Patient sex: M
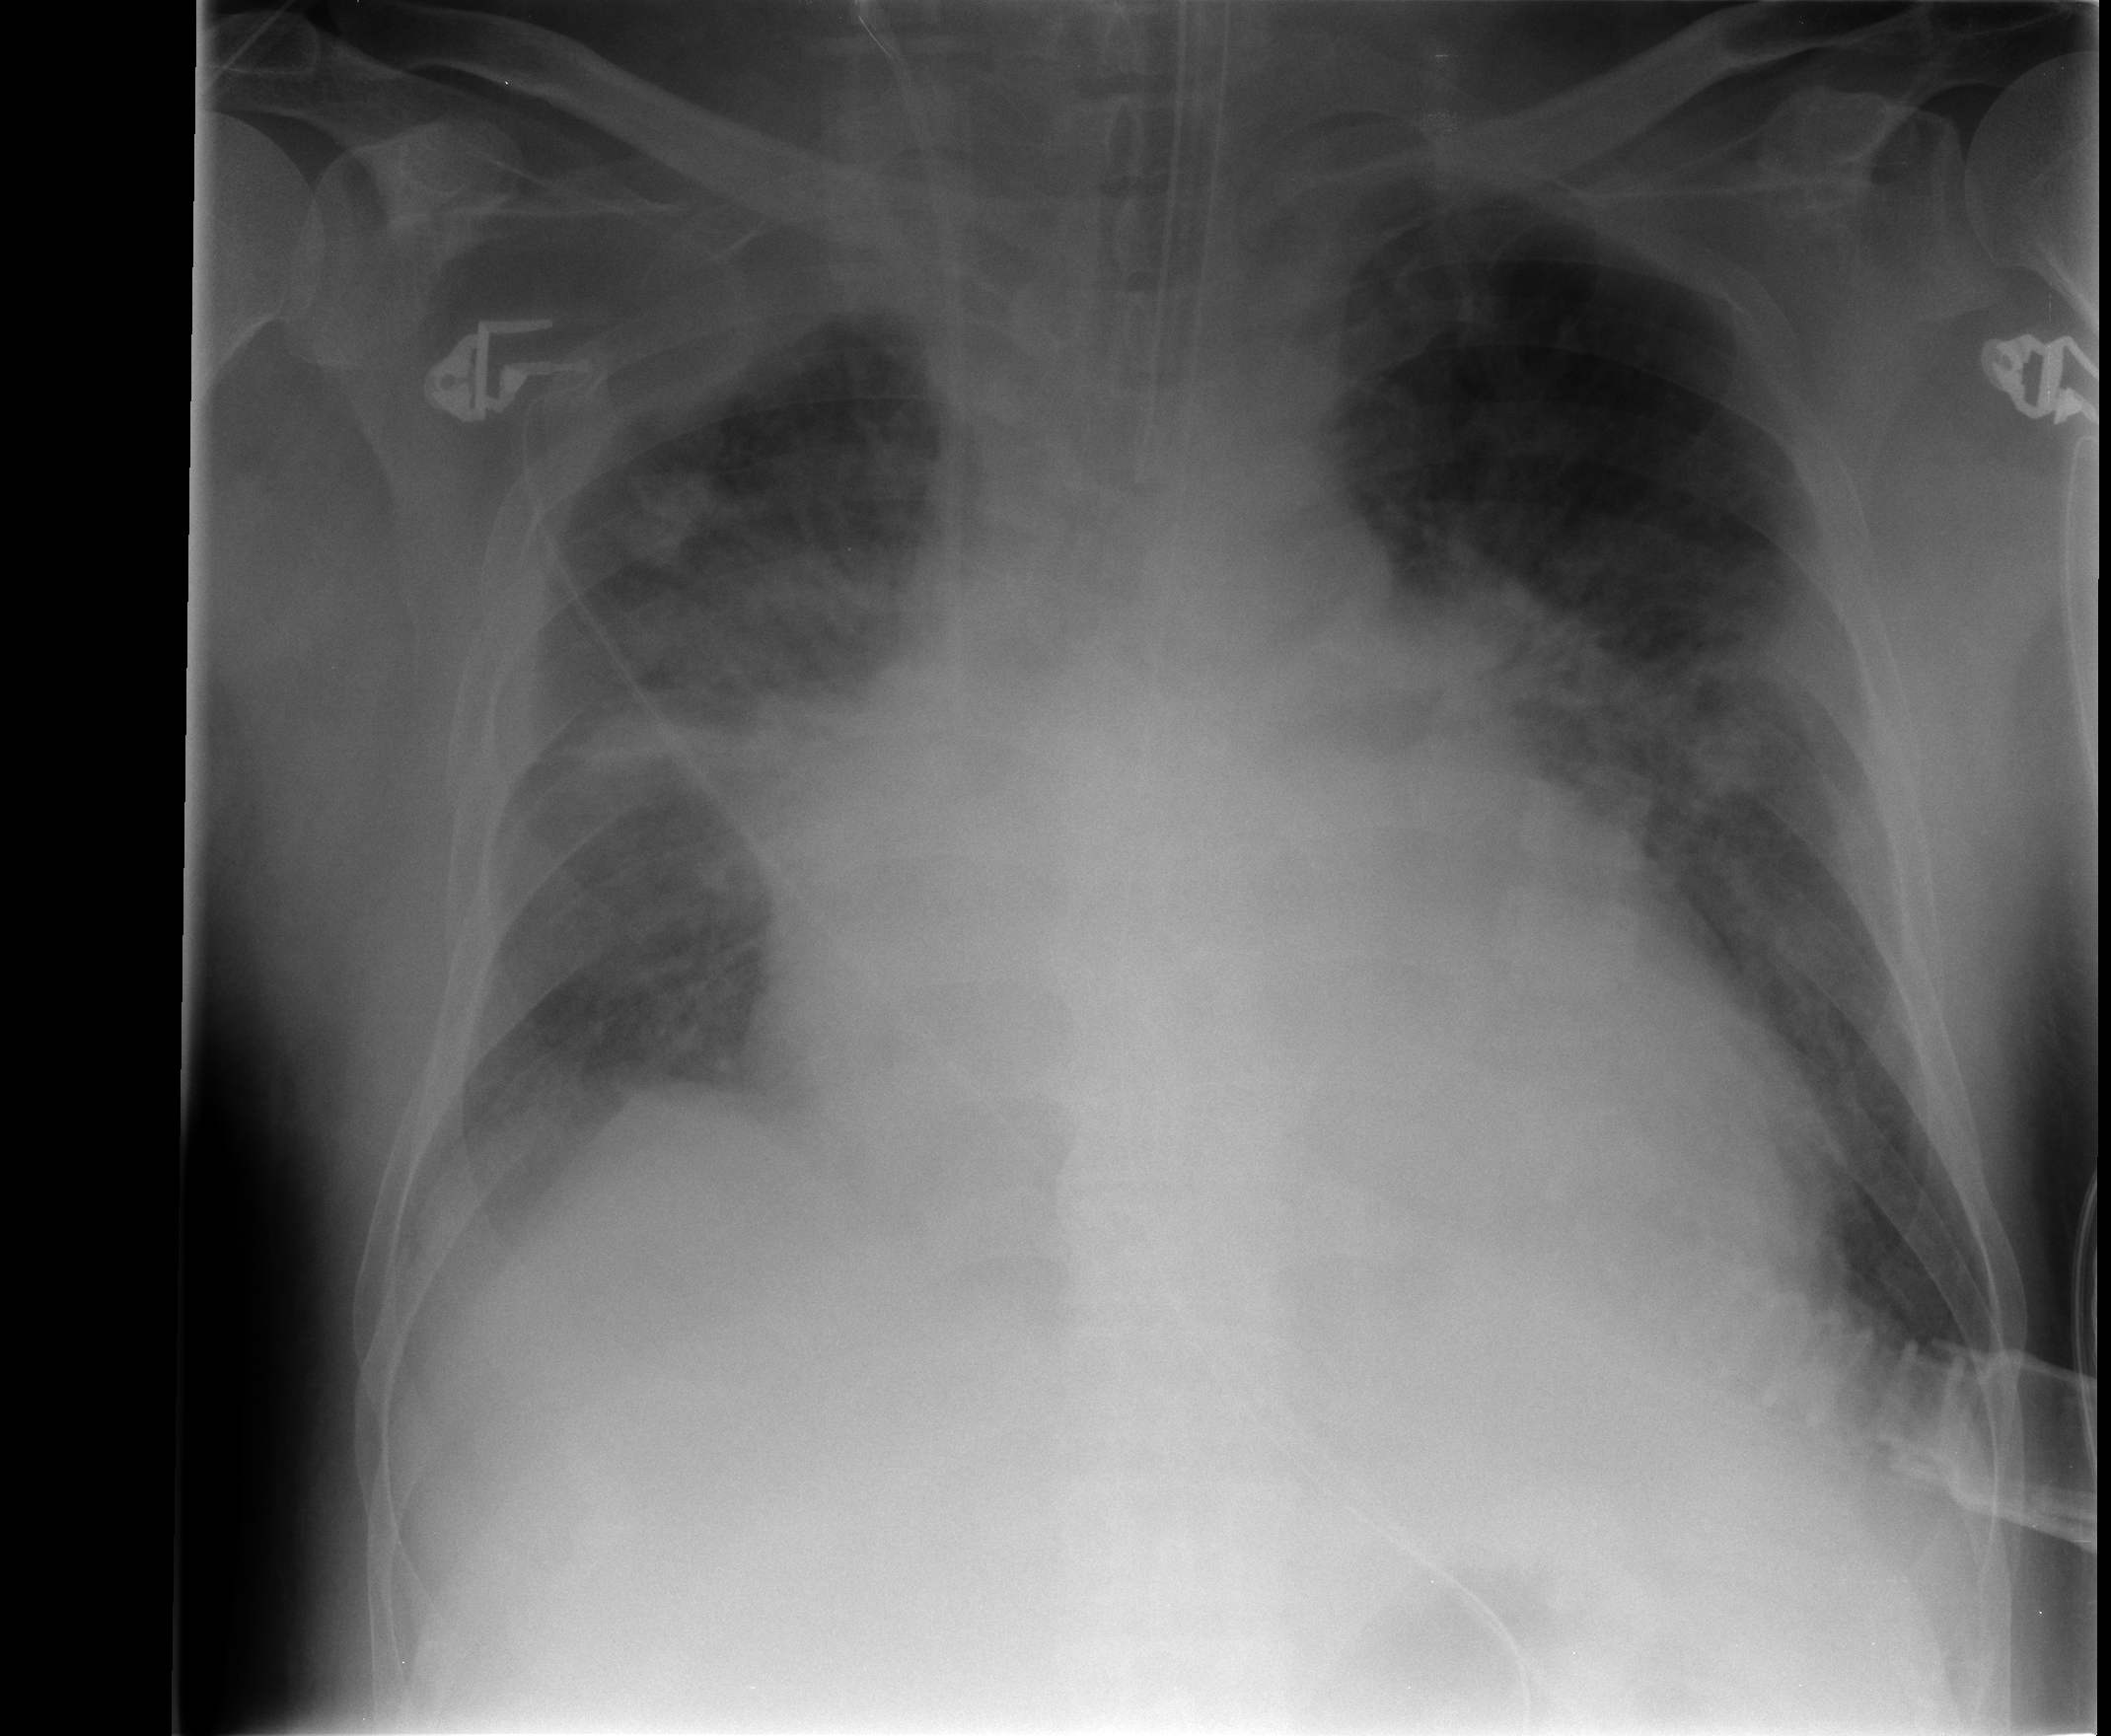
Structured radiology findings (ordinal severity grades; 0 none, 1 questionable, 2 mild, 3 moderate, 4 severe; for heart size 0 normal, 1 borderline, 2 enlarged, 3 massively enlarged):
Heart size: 3
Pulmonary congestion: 3
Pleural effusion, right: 2
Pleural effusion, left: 0
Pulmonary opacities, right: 2
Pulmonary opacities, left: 2
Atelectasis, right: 2
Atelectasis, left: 2